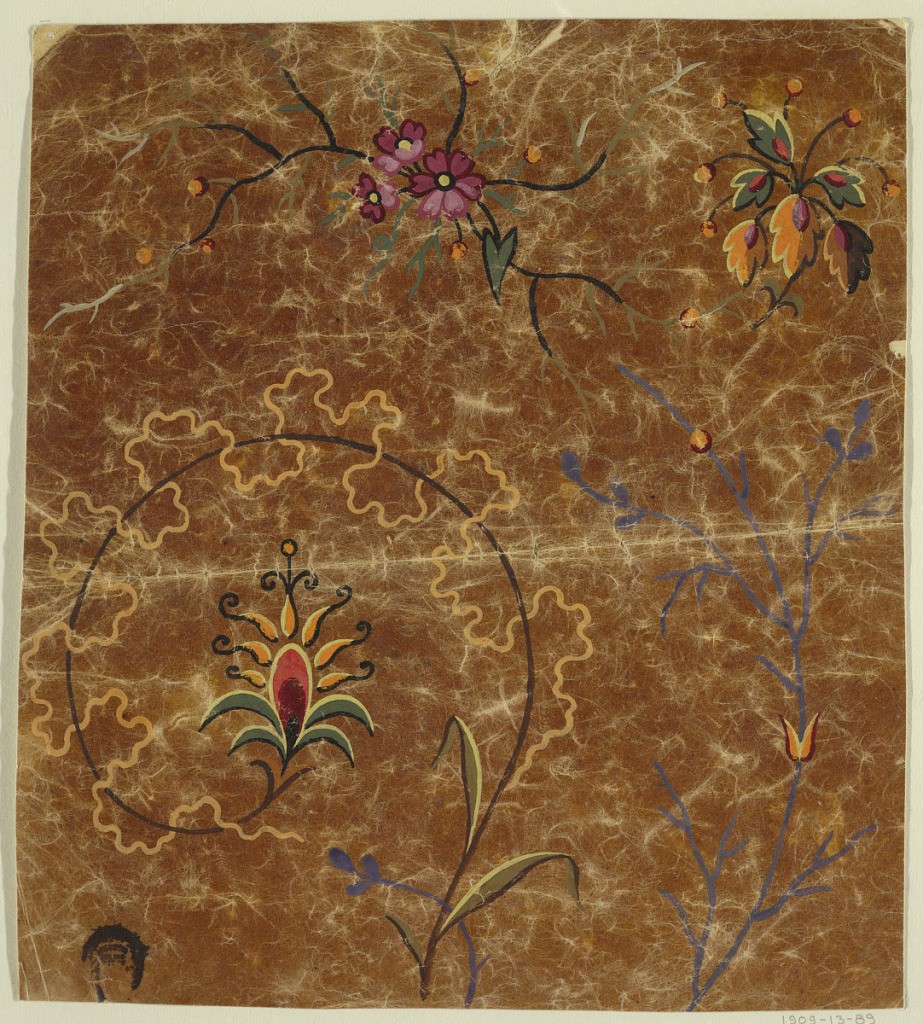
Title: Design for a Woven Fabric, Fragment
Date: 1815–1840
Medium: Brush and gouache, black paint on oily tracing paper
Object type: Drawing
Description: Top row: A Horizontally drawn bunch of flowers. Bottom left: Spiral of a bough with a palmette flower on top and intertwined with an undulated thread. Bottom right: a flower bough.